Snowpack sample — Loveland Pass, Silver Plume, Colorado, USA (12/14/25, 10:50 AM MST)
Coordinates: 39.664, -105.882
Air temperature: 36 °F
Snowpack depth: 67 cm
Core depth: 10 cm
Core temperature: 50 °F
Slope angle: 6°, slope face: 326°
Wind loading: low
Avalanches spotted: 0
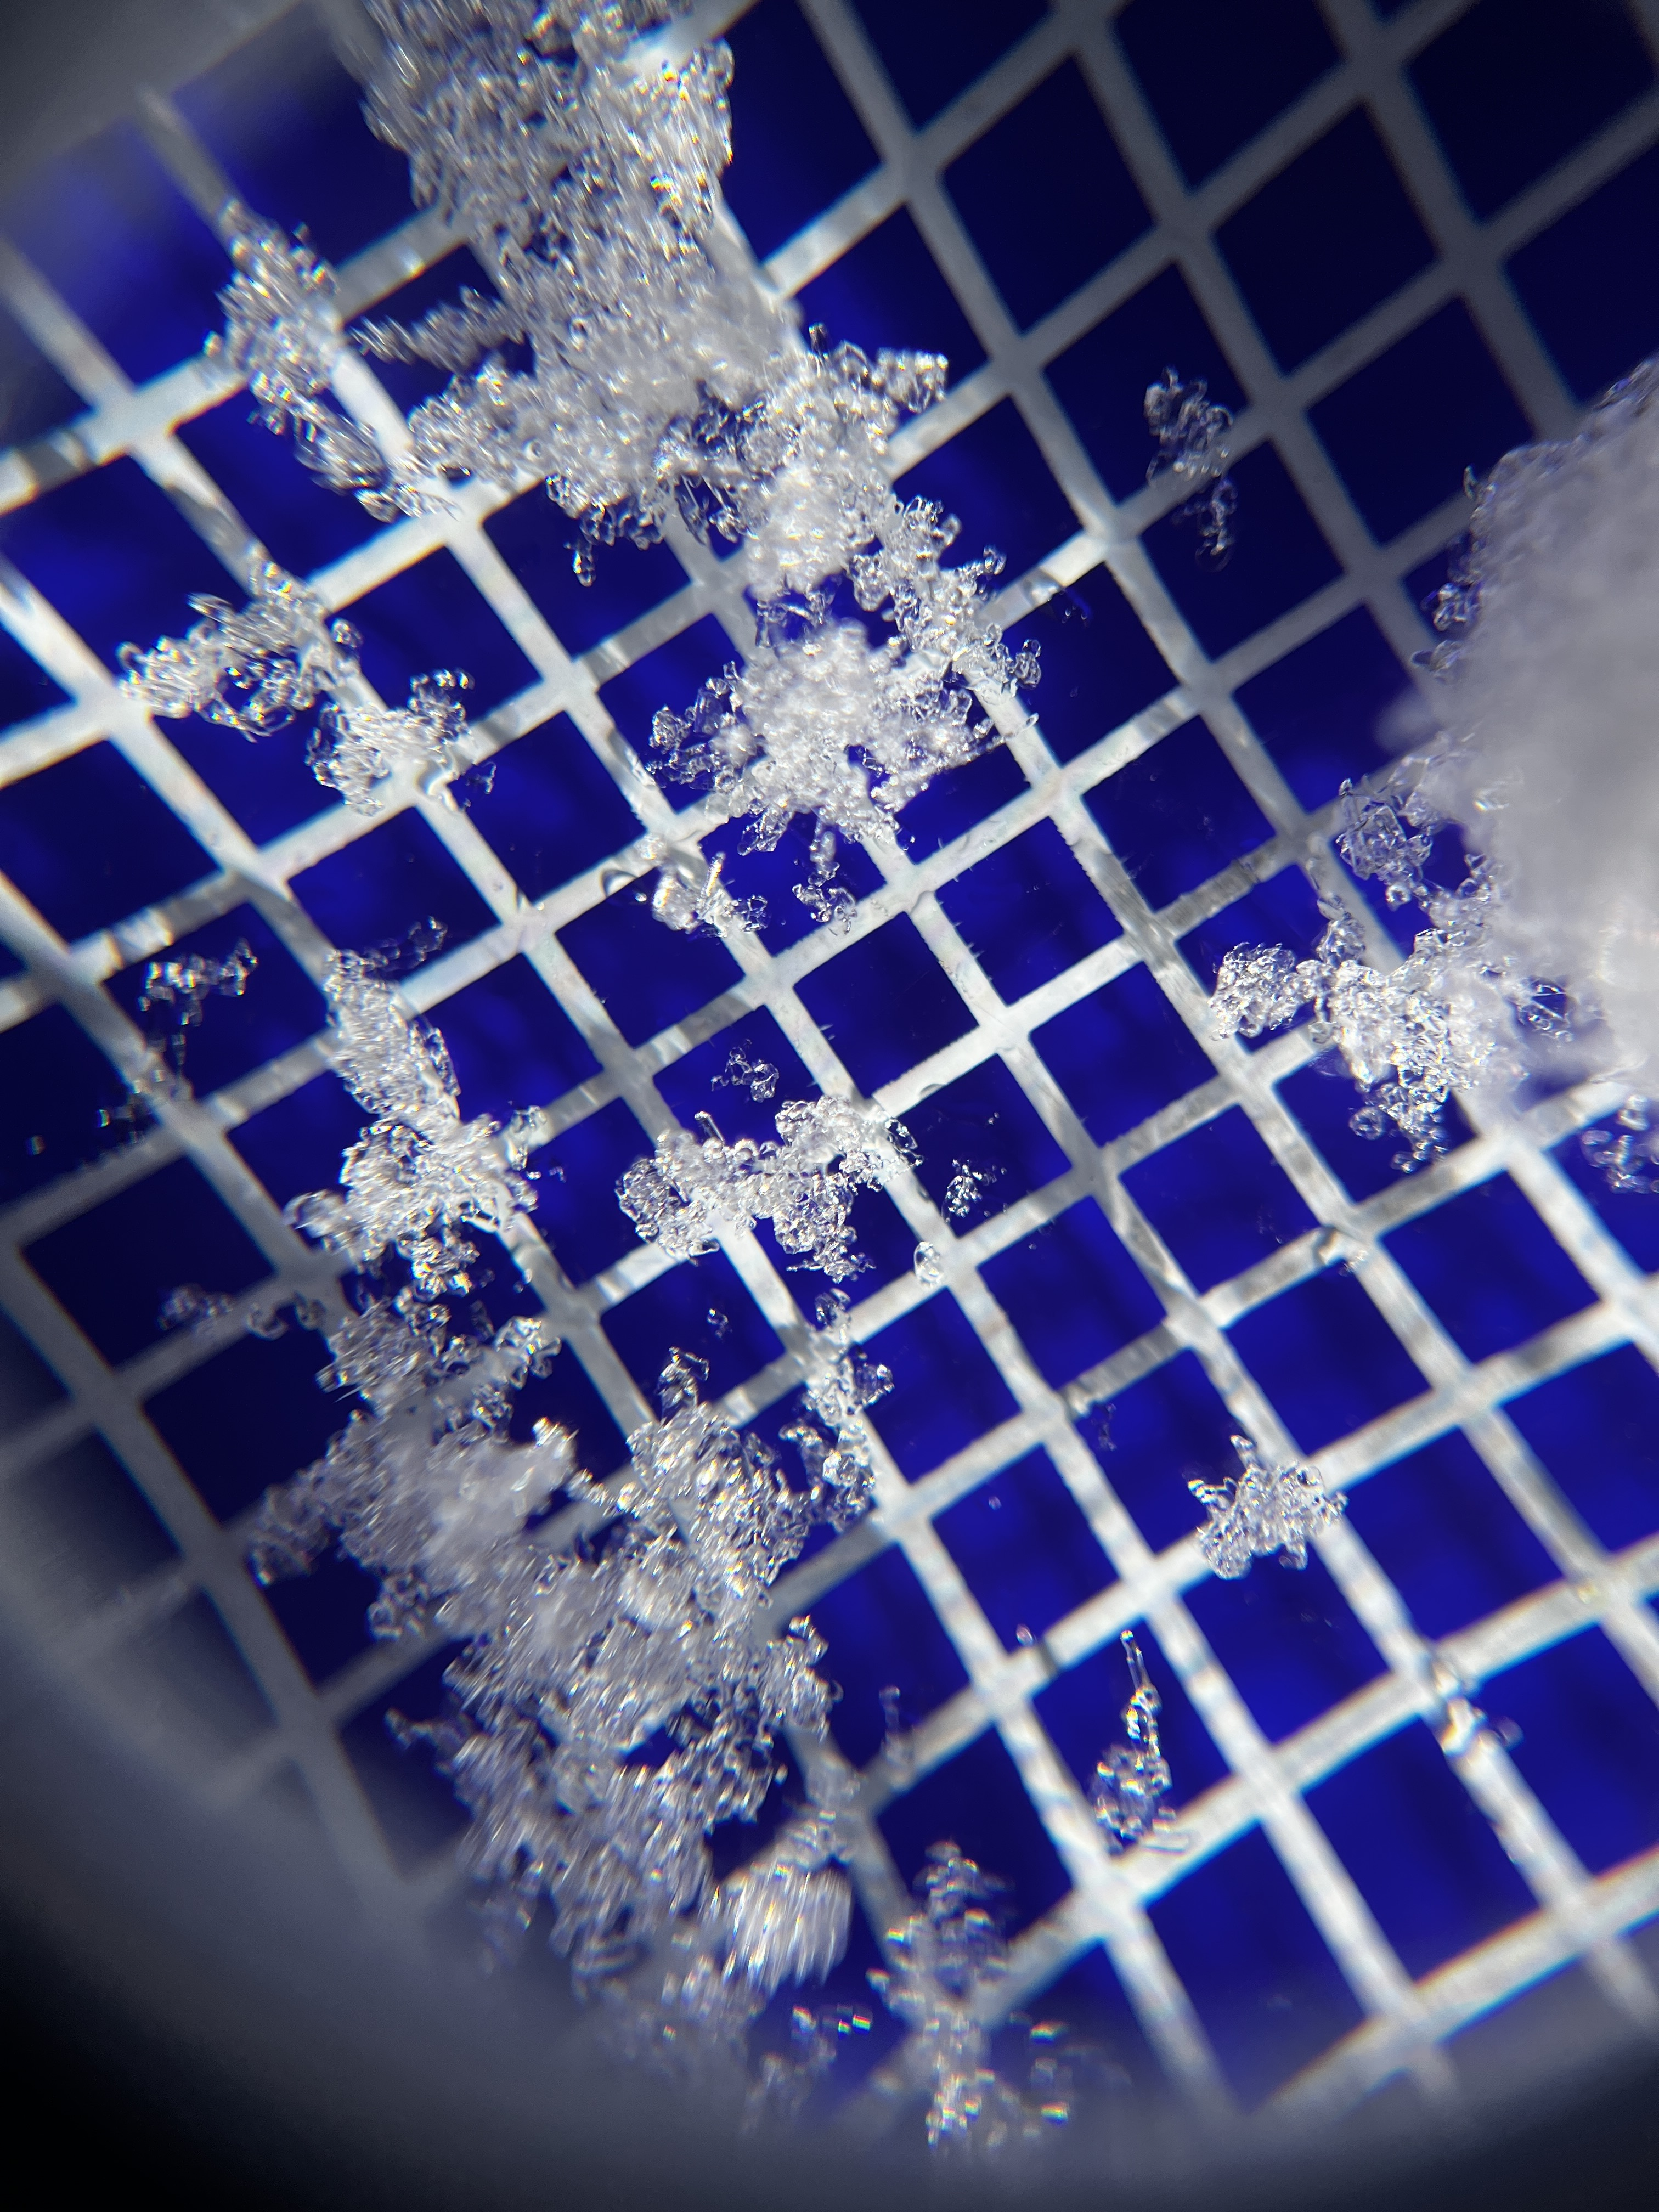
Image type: magnified_profile
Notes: No avalanches spotted, very late start to the season with minimal snowpack